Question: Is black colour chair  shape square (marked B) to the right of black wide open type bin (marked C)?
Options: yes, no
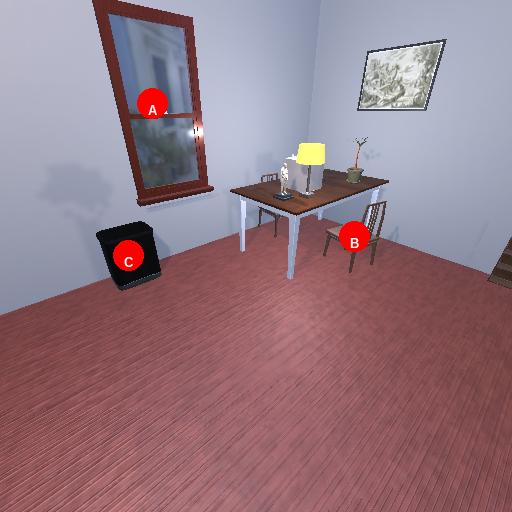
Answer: yes